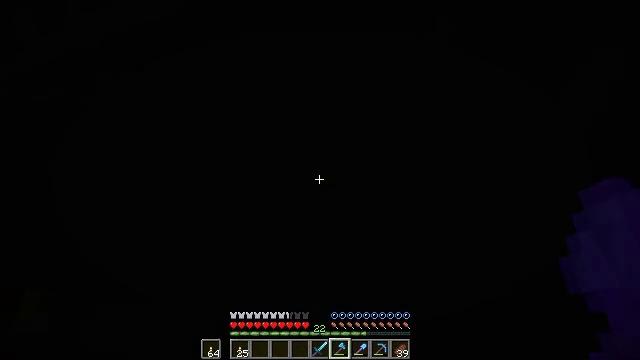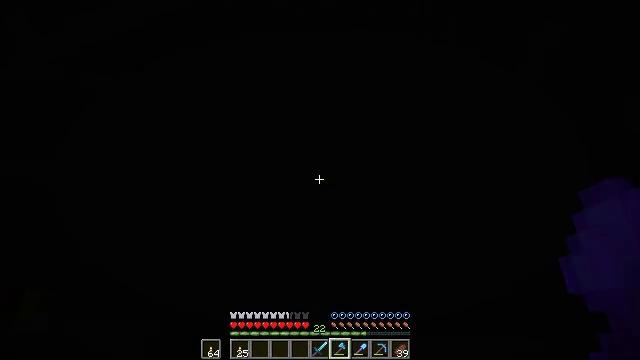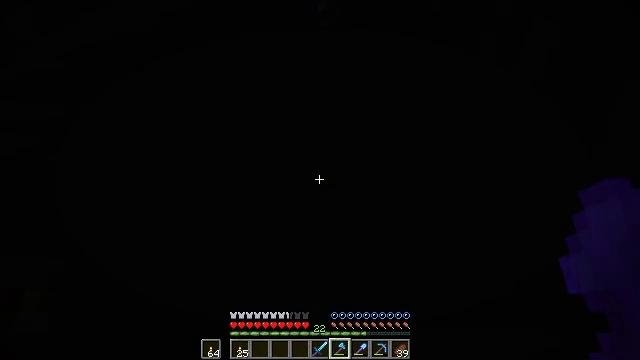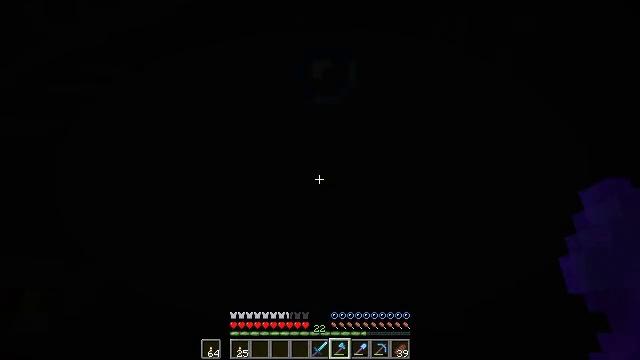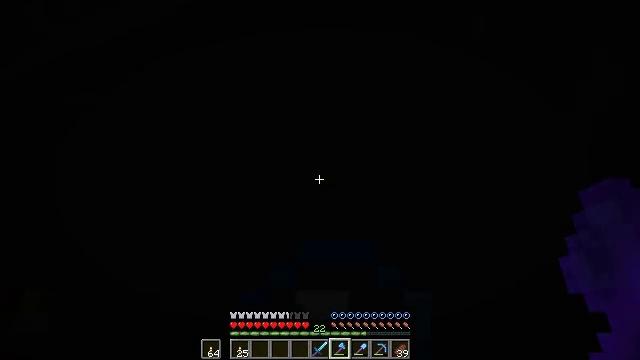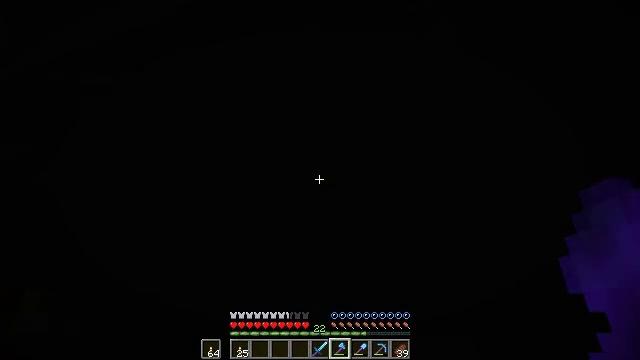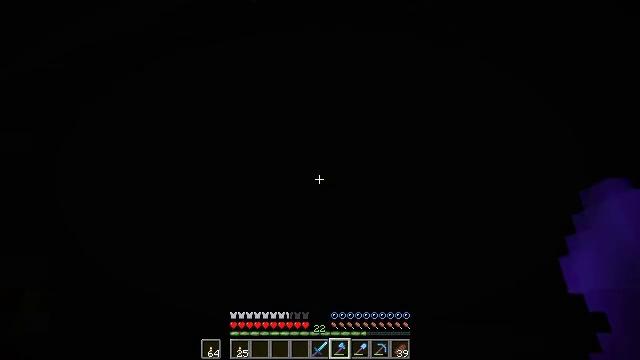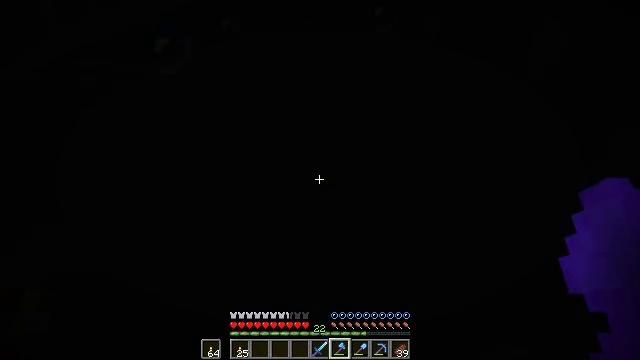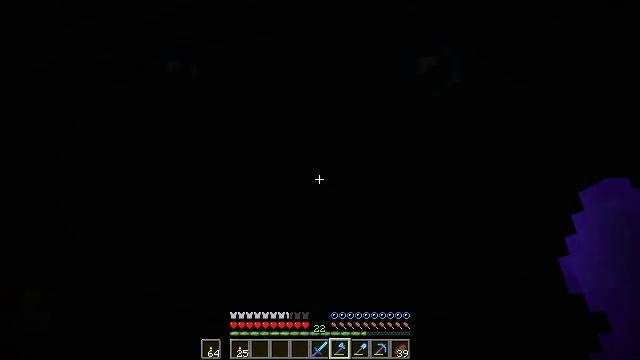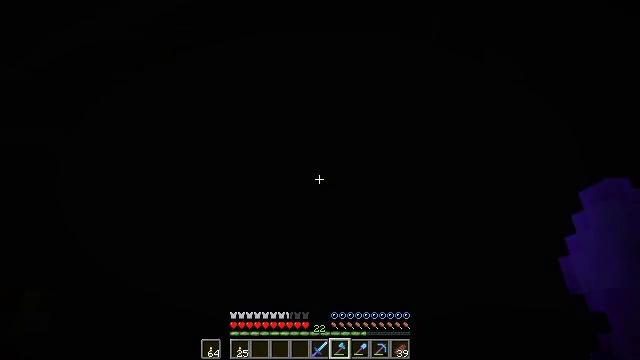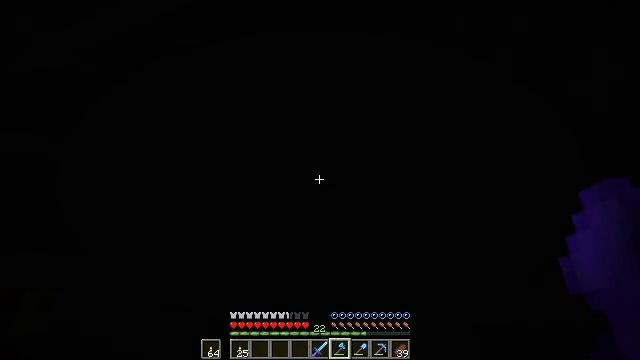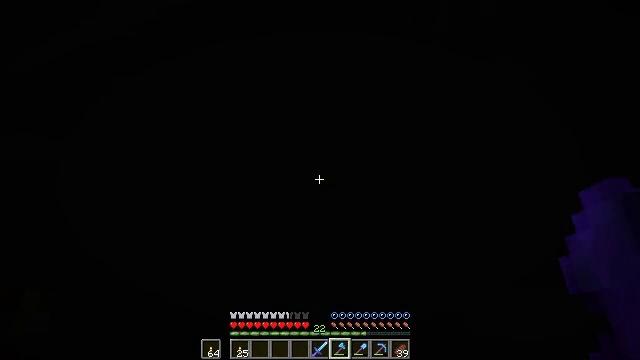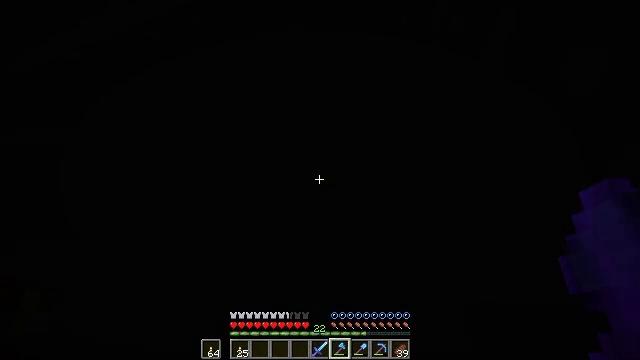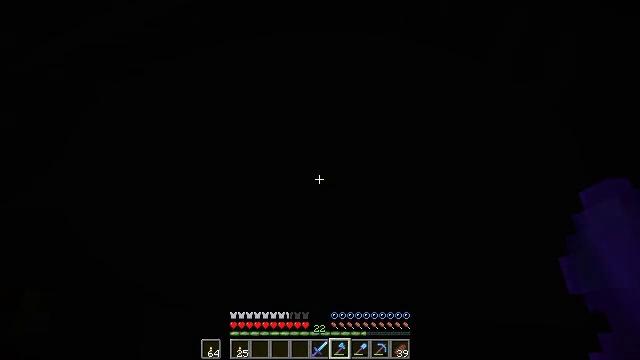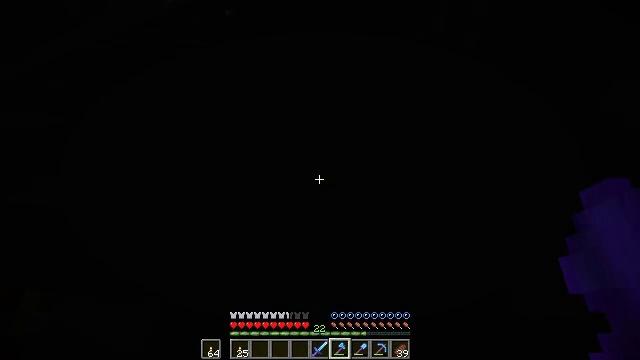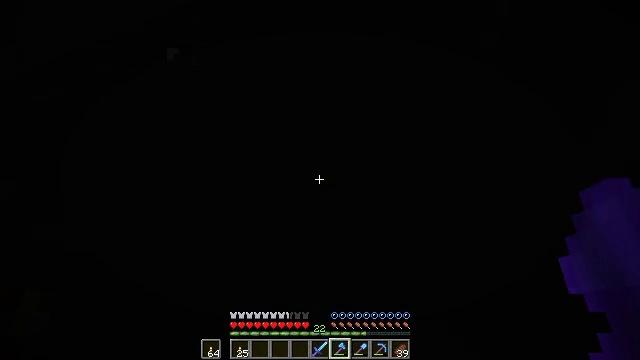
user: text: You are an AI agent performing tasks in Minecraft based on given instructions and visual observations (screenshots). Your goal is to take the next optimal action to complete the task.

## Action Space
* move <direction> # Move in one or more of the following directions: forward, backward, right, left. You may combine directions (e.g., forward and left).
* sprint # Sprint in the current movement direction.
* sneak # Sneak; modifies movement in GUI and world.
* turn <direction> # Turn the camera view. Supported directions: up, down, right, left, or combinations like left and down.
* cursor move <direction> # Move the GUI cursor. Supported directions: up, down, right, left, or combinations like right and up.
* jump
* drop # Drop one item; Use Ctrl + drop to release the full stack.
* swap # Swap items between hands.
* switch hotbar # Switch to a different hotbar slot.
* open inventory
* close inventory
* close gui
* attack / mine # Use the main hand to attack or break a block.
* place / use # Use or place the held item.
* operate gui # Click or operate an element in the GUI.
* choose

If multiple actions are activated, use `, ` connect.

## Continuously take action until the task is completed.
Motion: motion action
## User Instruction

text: Recycle the chipped anvil.
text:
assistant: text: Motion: no_op
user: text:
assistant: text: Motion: no_op
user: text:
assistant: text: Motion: no_op
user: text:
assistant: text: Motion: no_op
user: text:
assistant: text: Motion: no_op
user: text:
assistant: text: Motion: no_op
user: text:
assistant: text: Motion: no_op
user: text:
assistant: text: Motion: no_op
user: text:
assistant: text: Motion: no_op
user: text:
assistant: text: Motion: no_op
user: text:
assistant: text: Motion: no_op
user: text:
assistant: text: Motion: no_op
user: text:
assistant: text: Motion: no_op
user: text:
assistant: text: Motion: no_op
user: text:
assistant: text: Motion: no_op
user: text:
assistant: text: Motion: no_op
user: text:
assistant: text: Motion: no_op
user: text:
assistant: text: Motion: no_op
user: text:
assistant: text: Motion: no_op
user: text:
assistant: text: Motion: no_op
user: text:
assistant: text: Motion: no_op
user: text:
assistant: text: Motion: no_op
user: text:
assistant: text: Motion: no_op
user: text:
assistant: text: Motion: no_op
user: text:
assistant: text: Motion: no_op
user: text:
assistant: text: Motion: no_op
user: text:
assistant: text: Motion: no_op
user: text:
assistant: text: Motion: no_op
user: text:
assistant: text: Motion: no_op
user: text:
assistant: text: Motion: no_op